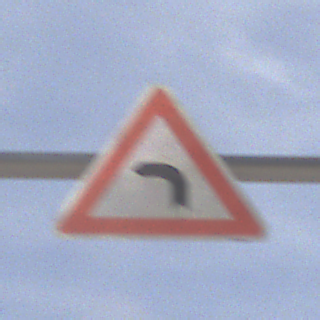
Verkehrszeichen: KurveLinks
Umgebung: Outdoor, Suburban
Tageszeit: MorningAfternoon
Wetter: PartlyCloudy
Licht: Natural
Jahreszeit: NotSpecified
Kontrast: HighContrast